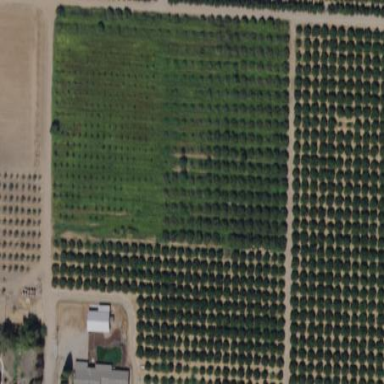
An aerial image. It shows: Orange orchard with rows of orange trees.